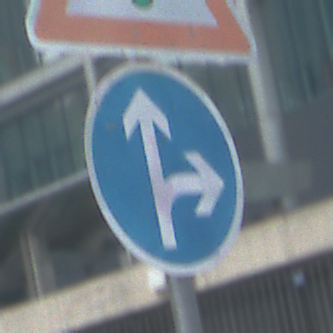
Verkehrszeichen: VorgeschriebeneFahrtrichtungGeradeausOderRechts
Zusatzzeichen oben: Lichtzeichenanlage
Umgebung: Outdoor, Urban
Tageszeit: MorningAfternoon
Wetter: PartlyCloudy
Licht: Natural
Jahreszeit: NotSpecified
Kontrast: LowContrast